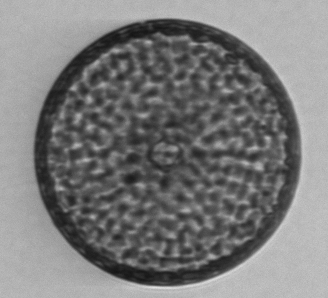
Label: Coscinodiscus